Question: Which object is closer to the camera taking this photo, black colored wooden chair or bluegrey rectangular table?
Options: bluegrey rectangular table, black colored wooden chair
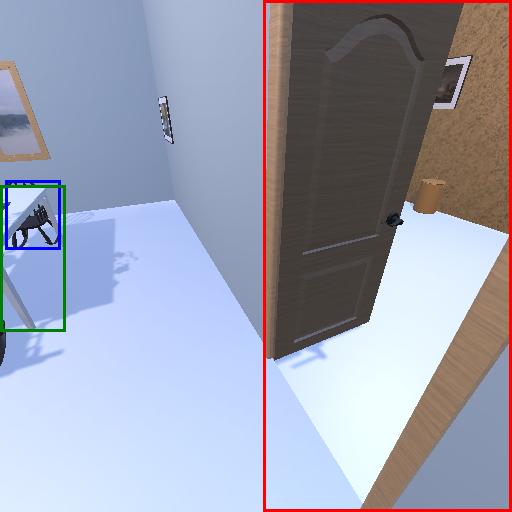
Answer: bluegrey rectangular table